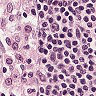
Metastatic tissue present: no